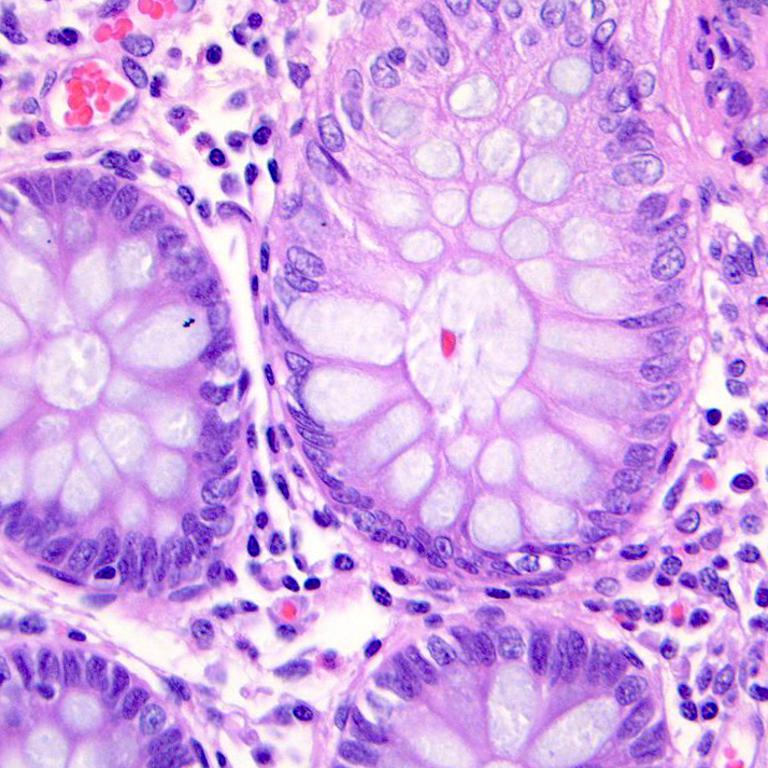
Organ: colon
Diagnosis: benign